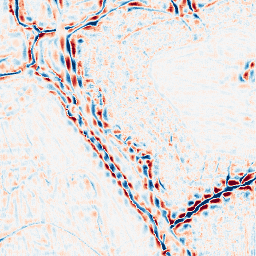
Category: wavelet
Decomposition family: wavelet_biorthogonal
Decomposition parameters: wavelet: bior3.5
level: 3
Upsampling method: fft_zeropad
Upsampling parameters: scale: 8
Upsampling scale: 8